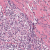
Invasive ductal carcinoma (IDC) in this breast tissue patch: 0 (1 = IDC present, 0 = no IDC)